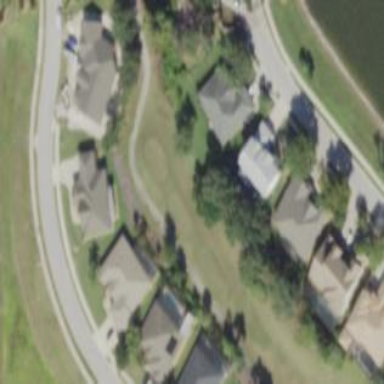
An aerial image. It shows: Golf tee.